Question: I'm using Google Analytics to track user activities. However, the value of the events are recorded as zero even I'm firing events from service.
The followed the steps from the following link: <URL>

My Code:
'''
googleanalytics.service.ts
import {Injectable} from '@angular/core';
declare let gtag:Function;
@Injectable({
providedIn: 'root'
})
export class GoogleanalyticsService {
constructor() { }
public eventEmitter(
Eventname: string,
Eventcategory: string,
Eventaction: string,
Eventlabel: string = null,
Eventvalue: number = null ){
gtag('event', Eventname, {
Eventcategory: Eventcategory,
Eventlabel: Eventlabel,
Eventaction: Eventaction,
Eventvalue: Eventvalue
})
}
public event2(
Eventcategory: string,
Eventaction: string,
Eventlabel: string = null,
Eventvalue: number
){
gtag('send', {
hitType: 'event',
eventCategory: Eventcategory,
eventAction: Eventaction,
eventLabel: Eventlabel,
Eventvalue: Eventvalue
});
}
public setGAUser(userid){
gtag('set',{'user_id': userid}); // Set the user ID using signed-in user_id.})
}
}
'''
samplecomponent.ts:
'''
this.GAService.eventEmitter('user_completed_form','user','click','user',30);
'''
Please, suggest some solutions.
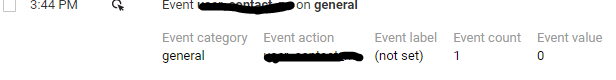
Answer: Events in 'gtag' have this syntax:
'''
gtag('event', <action>, {
'event_category': <category>,
'event_label': <label>,
'value': <value>
});
'''
The second parameter you called actually is the 'action'. Try following the above construct and you will see that it will work correctly.